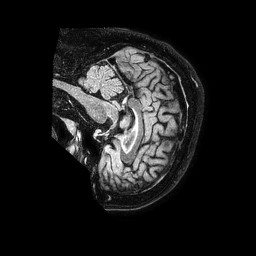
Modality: FLAIR
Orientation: sagittal
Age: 53
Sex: male
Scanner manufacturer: philips
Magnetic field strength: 1.5 T
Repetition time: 4.8 s
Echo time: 0.3 s